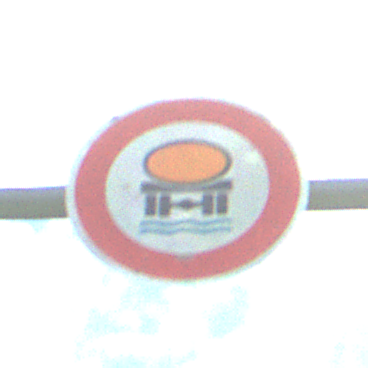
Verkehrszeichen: VerbotFahrzeugeWassergefaehrdenderLadung
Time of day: Midday
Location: Outdoor (Nature)
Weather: PartlyCloudy
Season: NotSpecified
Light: Natural